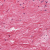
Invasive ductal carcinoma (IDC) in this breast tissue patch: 0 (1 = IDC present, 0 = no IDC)